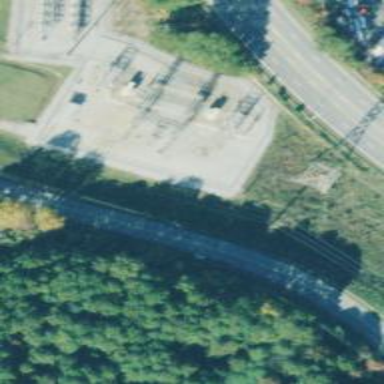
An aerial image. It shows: Distribution level power substation enclosed by fence.